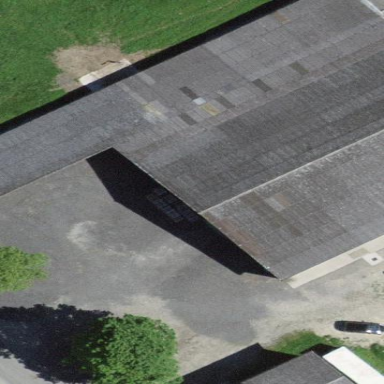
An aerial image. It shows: Rural barn.